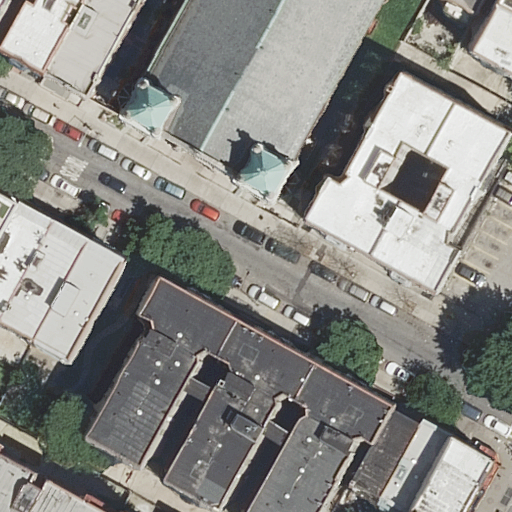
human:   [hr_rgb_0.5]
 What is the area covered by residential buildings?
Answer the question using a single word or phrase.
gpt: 4435m2

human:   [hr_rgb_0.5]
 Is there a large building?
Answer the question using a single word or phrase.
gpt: yes

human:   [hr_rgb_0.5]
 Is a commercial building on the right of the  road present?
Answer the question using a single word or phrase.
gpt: no

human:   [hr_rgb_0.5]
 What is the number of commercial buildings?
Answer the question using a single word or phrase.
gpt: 0

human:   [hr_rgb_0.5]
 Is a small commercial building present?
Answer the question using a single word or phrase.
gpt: no

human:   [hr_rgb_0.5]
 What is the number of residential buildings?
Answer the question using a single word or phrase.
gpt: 16

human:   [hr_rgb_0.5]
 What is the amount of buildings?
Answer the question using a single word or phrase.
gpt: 16

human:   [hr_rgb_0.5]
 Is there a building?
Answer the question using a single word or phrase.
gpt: yes

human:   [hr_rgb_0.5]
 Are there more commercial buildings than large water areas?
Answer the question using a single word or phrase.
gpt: no

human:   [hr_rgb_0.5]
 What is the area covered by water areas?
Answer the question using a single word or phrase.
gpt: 0m2

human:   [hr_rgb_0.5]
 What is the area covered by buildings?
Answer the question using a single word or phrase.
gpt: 4435m2

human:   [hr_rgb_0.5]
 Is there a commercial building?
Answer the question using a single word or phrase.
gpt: no

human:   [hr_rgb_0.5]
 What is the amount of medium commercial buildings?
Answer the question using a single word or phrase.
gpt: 0

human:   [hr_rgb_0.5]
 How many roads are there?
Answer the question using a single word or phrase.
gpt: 1

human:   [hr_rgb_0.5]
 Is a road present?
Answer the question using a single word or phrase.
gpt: yes

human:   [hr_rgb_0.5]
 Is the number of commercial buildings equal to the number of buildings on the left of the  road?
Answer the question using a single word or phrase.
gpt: no

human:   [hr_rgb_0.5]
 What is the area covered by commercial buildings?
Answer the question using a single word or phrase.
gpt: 0m2

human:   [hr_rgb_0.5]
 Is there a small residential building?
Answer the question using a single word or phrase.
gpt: yes

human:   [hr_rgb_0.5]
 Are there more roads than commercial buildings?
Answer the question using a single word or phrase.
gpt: yes

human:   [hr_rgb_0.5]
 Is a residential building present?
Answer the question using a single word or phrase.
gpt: yes

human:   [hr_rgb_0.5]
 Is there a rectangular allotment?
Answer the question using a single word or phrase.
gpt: no

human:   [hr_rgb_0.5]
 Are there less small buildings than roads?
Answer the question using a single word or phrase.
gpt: no

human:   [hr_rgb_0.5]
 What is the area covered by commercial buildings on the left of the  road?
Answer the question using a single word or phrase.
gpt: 0m2

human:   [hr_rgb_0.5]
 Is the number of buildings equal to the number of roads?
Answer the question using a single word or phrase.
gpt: no

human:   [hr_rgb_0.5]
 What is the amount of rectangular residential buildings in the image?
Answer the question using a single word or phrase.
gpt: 11

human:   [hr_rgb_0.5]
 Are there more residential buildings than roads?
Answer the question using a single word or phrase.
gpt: yes

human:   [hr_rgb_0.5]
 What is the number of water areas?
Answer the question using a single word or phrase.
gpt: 0

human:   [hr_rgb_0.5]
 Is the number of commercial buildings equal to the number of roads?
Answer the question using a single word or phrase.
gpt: no

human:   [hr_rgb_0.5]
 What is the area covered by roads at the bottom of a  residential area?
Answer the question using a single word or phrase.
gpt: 0m2

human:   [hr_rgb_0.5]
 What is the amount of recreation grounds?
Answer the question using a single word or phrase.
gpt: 0

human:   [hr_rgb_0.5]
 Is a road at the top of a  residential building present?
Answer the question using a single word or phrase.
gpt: yes

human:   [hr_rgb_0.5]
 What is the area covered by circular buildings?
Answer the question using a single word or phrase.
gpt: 0m2

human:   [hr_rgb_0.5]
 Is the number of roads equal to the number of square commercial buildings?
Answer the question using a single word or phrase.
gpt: no

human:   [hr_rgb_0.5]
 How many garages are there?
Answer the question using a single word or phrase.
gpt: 0

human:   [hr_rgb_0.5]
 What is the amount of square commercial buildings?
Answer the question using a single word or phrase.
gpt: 0

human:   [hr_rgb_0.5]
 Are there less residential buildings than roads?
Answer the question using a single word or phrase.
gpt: no

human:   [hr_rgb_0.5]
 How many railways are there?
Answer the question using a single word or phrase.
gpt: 0

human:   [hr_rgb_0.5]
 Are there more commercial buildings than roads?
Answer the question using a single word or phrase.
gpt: no

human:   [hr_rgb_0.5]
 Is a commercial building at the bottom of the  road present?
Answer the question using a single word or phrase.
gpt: no

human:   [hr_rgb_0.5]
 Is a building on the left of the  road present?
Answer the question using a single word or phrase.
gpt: yes

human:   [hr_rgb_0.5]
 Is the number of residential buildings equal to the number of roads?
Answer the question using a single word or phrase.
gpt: no

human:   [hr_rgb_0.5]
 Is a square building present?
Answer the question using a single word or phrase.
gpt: no

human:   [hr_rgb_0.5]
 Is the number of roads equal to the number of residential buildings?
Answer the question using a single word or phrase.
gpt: no

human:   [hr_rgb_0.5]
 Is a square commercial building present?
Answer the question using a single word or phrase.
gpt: no

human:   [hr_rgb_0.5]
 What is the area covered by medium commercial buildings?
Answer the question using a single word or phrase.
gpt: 0m2

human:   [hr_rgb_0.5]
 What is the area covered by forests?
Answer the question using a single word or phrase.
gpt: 0m2

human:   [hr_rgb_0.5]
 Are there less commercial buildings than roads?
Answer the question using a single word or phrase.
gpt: yes

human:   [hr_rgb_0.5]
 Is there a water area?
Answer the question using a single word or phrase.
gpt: no

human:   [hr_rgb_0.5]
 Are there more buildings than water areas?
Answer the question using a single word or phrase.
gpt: yes

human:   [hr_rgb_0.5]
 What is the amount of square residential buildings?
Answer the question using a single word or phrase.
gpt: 0

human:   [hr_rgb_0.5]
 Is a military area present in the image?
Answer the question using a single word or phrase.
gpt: no

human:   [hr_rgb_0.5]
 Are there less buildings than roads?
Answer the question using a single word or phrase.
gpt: no

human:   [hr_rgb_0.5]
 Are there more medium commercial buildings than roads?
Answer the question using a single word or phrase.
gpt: no

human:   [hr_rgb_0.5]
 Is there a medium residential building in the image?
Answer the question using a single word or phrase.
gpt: yes

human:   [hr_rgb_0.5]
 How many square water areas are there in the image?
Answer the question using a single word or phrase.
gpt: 0

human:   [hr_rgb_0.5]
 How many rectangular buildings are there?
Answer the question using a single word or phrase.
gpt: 11

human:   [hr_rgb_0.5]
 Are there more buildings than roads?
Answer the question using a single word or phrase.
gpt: yes

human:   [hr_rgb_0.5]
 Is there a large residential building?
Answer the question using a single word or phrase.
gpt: yes

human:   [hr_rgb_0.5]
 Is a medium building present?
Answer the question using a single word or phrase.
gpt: yes

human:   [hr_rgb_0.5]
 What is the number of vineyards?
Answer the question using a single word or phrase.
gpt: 0

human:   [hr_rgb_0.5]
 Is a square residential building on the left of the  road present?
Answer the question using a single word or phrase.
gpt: no

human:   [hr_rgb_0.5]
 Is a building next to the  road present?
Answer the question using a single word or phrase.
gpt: yes

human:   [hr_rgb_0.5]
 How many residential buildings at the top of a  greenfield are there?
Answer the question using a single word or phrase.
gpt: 0

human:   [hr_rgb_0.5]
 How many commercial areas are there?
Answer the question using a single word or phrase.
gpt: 0